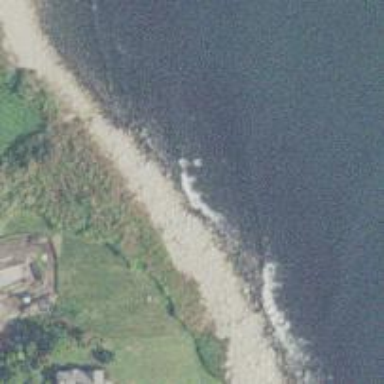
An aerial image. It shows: Picturesque coastline scene.